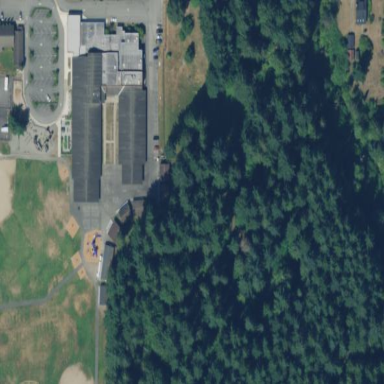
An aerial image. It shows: Elementary school.